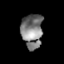
Tissue: skin
Cell type: Fibroblasts
Senescence score: 0.7535
Nuclear area (px): 711
Mean DAPI intensity: 125.848